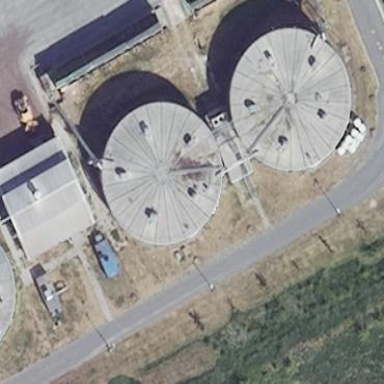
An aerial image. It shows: Storage tank with man-made structure.